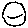
Label: smiley face